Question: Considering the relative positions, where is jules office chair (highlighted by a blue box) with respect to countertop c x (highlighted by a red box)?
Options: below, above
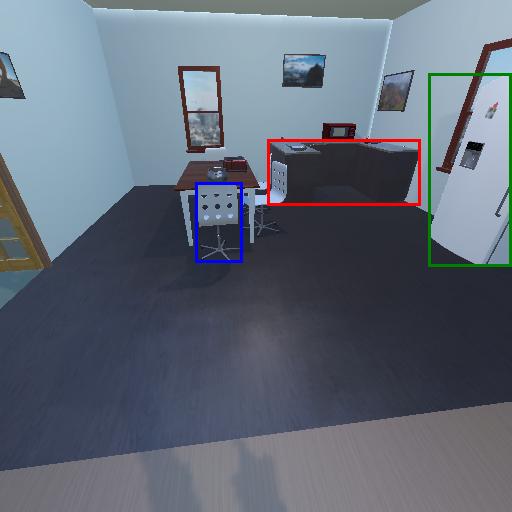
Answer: below